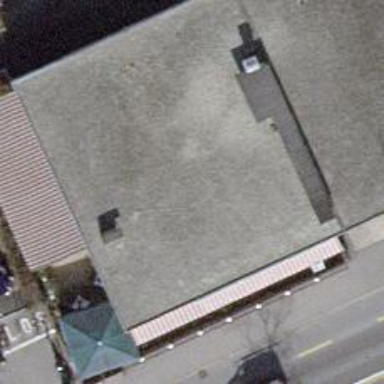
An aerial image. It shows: Restaurant.